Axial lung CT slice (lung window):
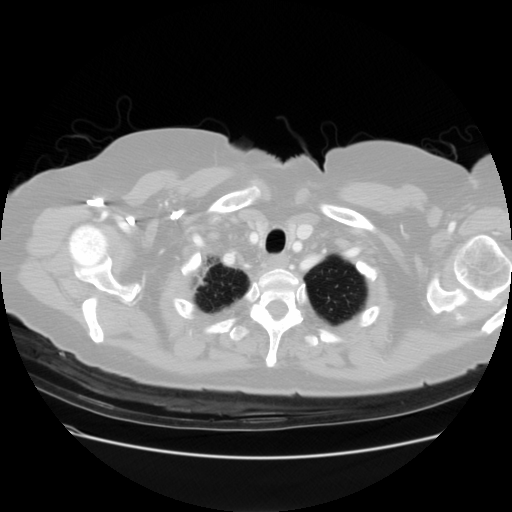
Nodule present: no